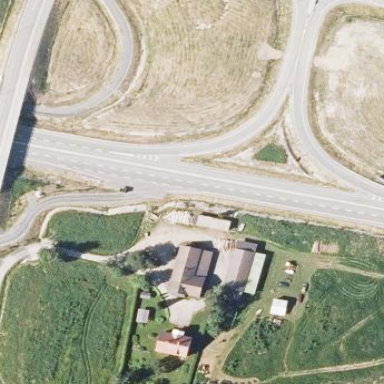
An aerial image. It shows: Farmyard area.